Question: I've been having difficulties with a map I created in R. I'm trying to make a map with a grid where in each square, there's a value corresponding to a dataframe. So far, I made the shapefile and the script following some tutorials and posts from here (<URL>, but the final result got kinda weird.
'''
library(xlsx)
library(ggplot2)
library(sp)
library(raster)
library(plyr)
library(dplyr)
library(tidyr)
library(sp)
library(raster)
library(rgeos)
library(rgbif)
library(viridis)
library(gridExtra)
library(rasterVis)
library(ggplot2)
library(maps)
library(rgdal)
br <- readOGR(choose.files(), "brgrid")
plot(br)
class(br)
str(br@data)
br@data$id <- rownames(br@data)
br.df <- fortify(br)
br.df <- join(br.df, br@data, by="id")
str(br.df)
tail(br.df)
names(br.df)
tail(br.df$id)
dados <- read.xlsx("ptsgrid.xlsx",6)
names(dados)
br.df <- merge(br.df, dados, by.x="id", by.y="id", all.x=T, a..ly=F)
str(br.df)
ggp <- ggplot(data=br.df, aes(x=long, y=lat, group=group))
ggp <- ggp + geom_polygon(aes(fill=value)) # draw polygons
ggp <- ggp + geom_path(color="grey", linestyle=1) # draw boundaries
ggp <- ggp + coord_equal()
ggp <- ggp + scale_fill_gradient(low = "#ffffcc", high = "#ff4444",
space = "Lab", na.value = "grey50",
guide = "colourbar")
print(ggp)
'''

I want to know why the lines got crossed in the map, and how to fix it. Also, I wanna know if it's possible to omit some squares (I only have interest in coastal region, so it'll look better if I omit the rest). And finally, I don't know why the map boundaries got "overlayed" (maybe a projection issue?).
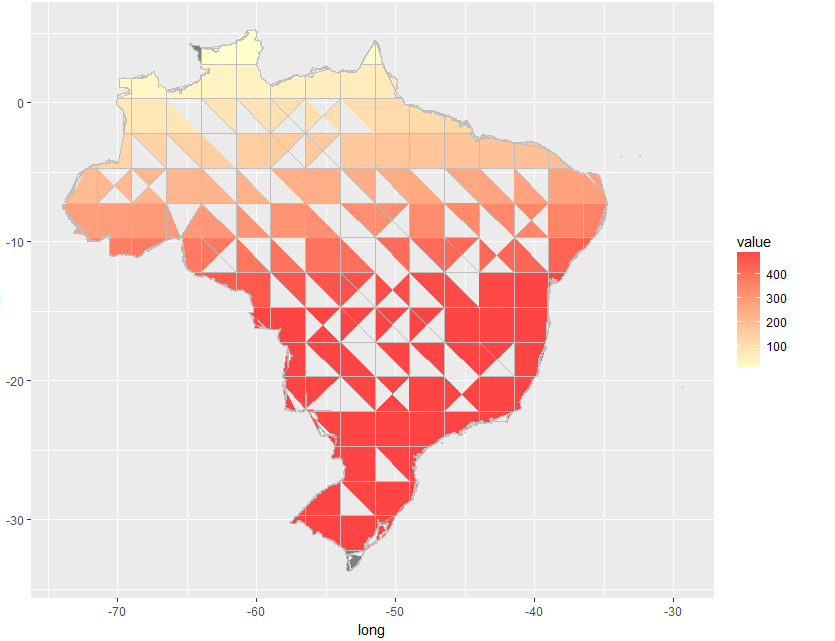
Answer: I downloaded your data set. I did not examine your code. But I think when you created 'br.df' using 'merge()', 'order' got messed up. In your code, I am talking about this line ('br.df<-merge(br.df, dados, by.x="id", by.y="id", all.x=T, a..ly=F'). You may want to check <URL>. You wanted to combine all data sets. But you do not have to do that.
In your data set, 'dados', you have 148 data points. But you have 150 grids in your map data. So I modified your EXCEL data; I added id = 0 and id = 149. Each data point has 0 and 495, respectively. As long as there is a common column name (in this case, 'id'), you can do the following. I used 'geom_cartogram()' in the ggalt package. The second 'geom_cartogram()' is adding colors to the grids.
'''
library(rgdal)
library(ggplot2)
library(ggalt)
library(readxl)
# Create a map data
foo <- readOGR(dsn = "brgrid.shp")
mygrid <- fortify(foo)
# Import the EXCEL data
dados <- read_excel("ptsgrid.xlsx", sheet = 6)
ggplot() +
geom_cartogram(data = mygrid, map = mygrid,
aes(x = long, y = lat, map_id = id),
color = "black", alpha = 0.5) +
geom_cartogram(data = dados, map = mygrid,
aes(fill = value, map_id = id)) +
scale_fill_gradient(low = "#ffffcc", high = "#ff4444",
space = "Lab", na.value = "grey50",
guide = "colourbar")
'''
<URL>